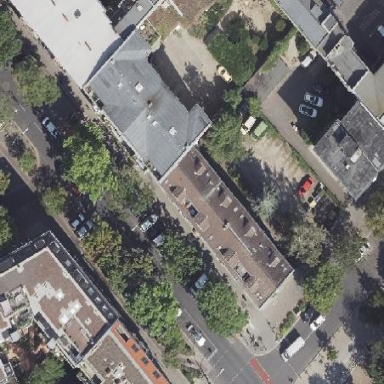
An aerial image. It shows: The image shows part of apartment building.